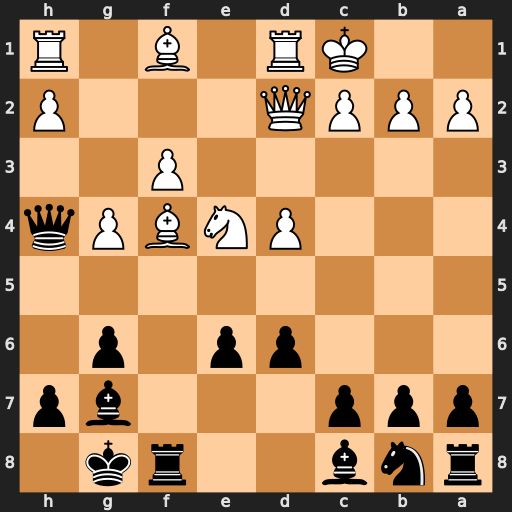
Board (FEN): rnb2rk1/ppp3bp/3pp1p1/8/3PNBPq/5P2/PPPQ3P/2KR1B1R
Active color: b
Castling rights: -
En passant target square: -
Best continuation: Rxf4 Qxf4 Bh6 Qxh6 Qxh6+